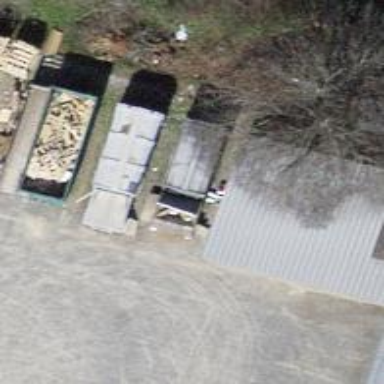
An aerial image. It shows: View of roof of building.